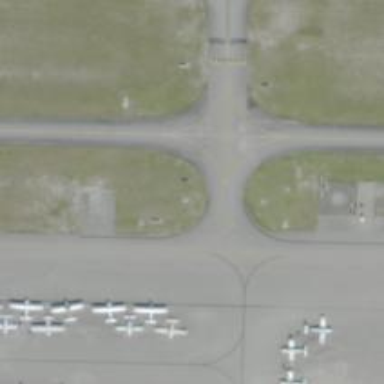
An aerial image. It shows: Image of taxiway at airport.